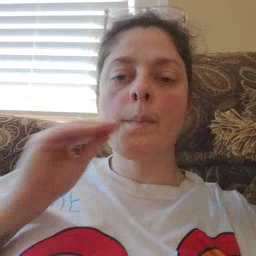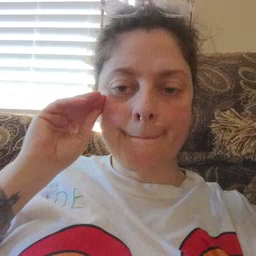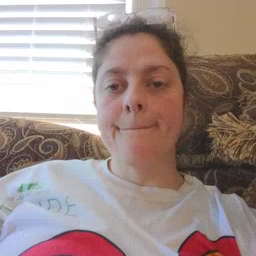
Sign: home